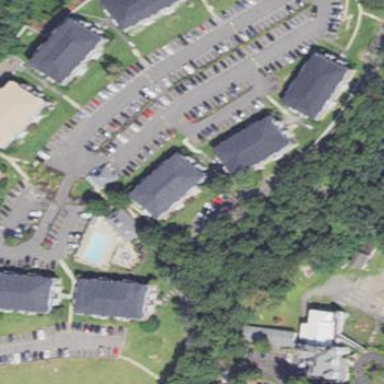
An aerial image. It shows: Parking area.